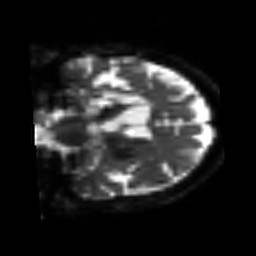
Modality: sbref
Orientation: coronal
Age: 75
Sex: female
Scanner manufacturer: siemens
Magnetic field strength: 3 T
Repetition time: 3.2 s
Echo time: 0.081 s